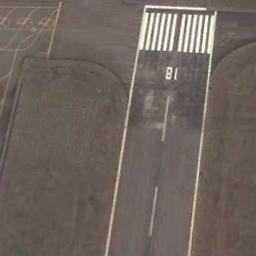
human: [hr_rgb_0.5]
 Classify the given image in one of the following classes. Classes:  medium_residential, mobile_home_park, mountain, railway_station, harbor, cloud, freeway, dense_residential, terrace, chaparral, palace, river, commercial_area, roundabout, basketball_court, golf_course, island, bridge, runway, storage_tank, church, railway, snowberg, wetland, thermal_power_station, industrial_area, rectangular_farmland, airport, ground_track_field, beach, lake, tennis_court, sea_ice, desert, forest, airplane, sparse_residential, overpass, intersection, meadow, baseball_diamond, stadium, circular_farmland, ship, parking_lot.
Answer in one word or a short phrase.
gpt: runway